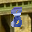
Label: 8